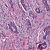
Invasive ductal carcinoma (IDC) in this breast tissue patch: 1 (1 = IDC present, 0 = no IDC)